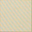
Piece: xx